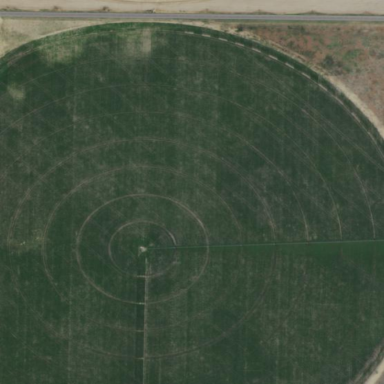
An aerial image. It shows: Farmland with pivot irrigation system.